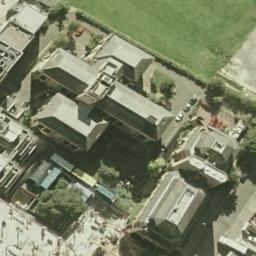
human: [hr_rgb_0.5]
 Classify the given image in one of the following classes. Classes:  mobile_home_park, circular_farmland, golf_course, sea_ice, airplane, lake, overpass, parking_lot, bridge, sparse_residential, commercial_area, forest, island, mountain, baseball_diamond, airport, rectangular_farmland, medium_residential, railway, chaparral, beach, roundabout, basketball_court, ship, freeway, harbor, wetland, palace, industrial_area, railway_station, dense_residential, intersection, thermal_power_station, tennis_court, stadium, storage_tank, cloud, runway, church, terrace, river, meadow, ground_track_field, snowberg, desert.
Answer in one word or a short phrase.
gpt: church